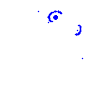
Particle: electron